Field crop: maize
Growth stage: 2
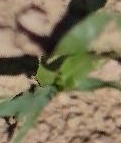
Species: maize